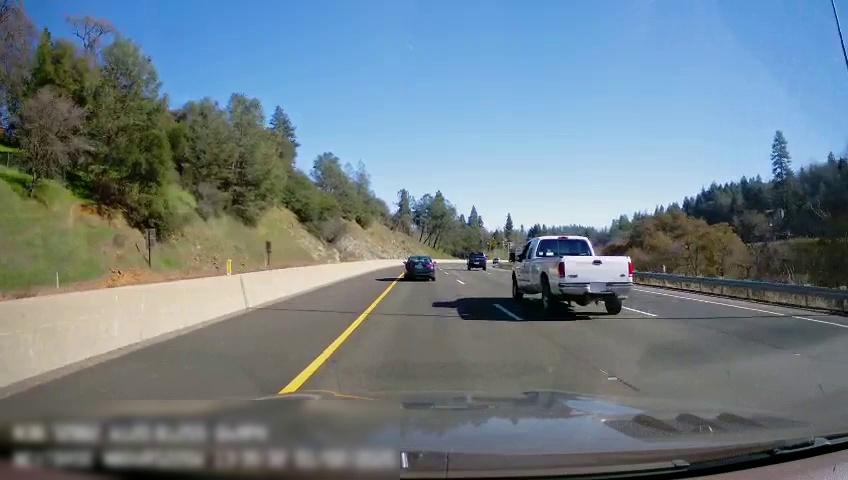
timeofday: Day
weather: Sunny
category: Drivable Space
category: Vehicles | Car
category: Vehicles | Truck
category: Vehicles | Truck
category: Vehicles | SUV
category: Lanes | Current Lane
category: Lanes | Current Lane
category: Lanes | Alternate Lane
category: Lanes | Alternate Lane